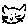
Label: cat